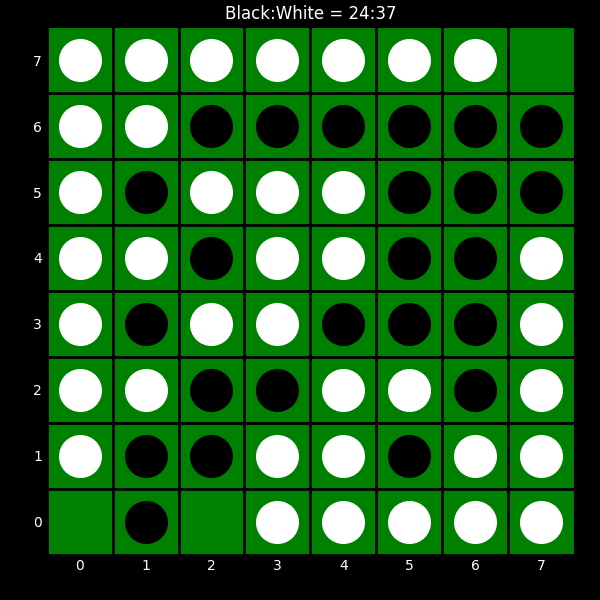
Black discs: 24
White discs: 37